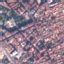
Label: Residential